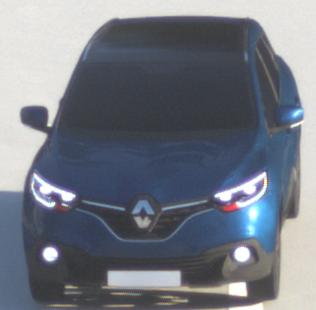
Make: Renault
Model: Kadjar ENERGY TCe 130
Detailed model: Kadjar
Model produced from: 2015/05
Model produced until: 2018/08
Doors: 5
Color: blue
Road condition: dry road
Daytime: sunrise or sunset
Contrast: medium contrast